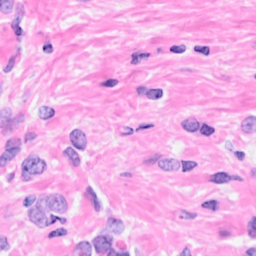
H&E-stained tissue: Breast